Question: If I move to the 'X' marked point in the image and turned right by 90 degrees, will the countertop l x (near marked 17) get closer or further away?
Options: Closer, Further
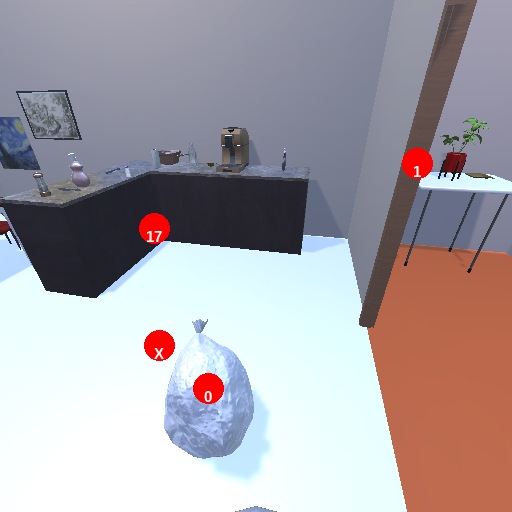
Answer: Closer